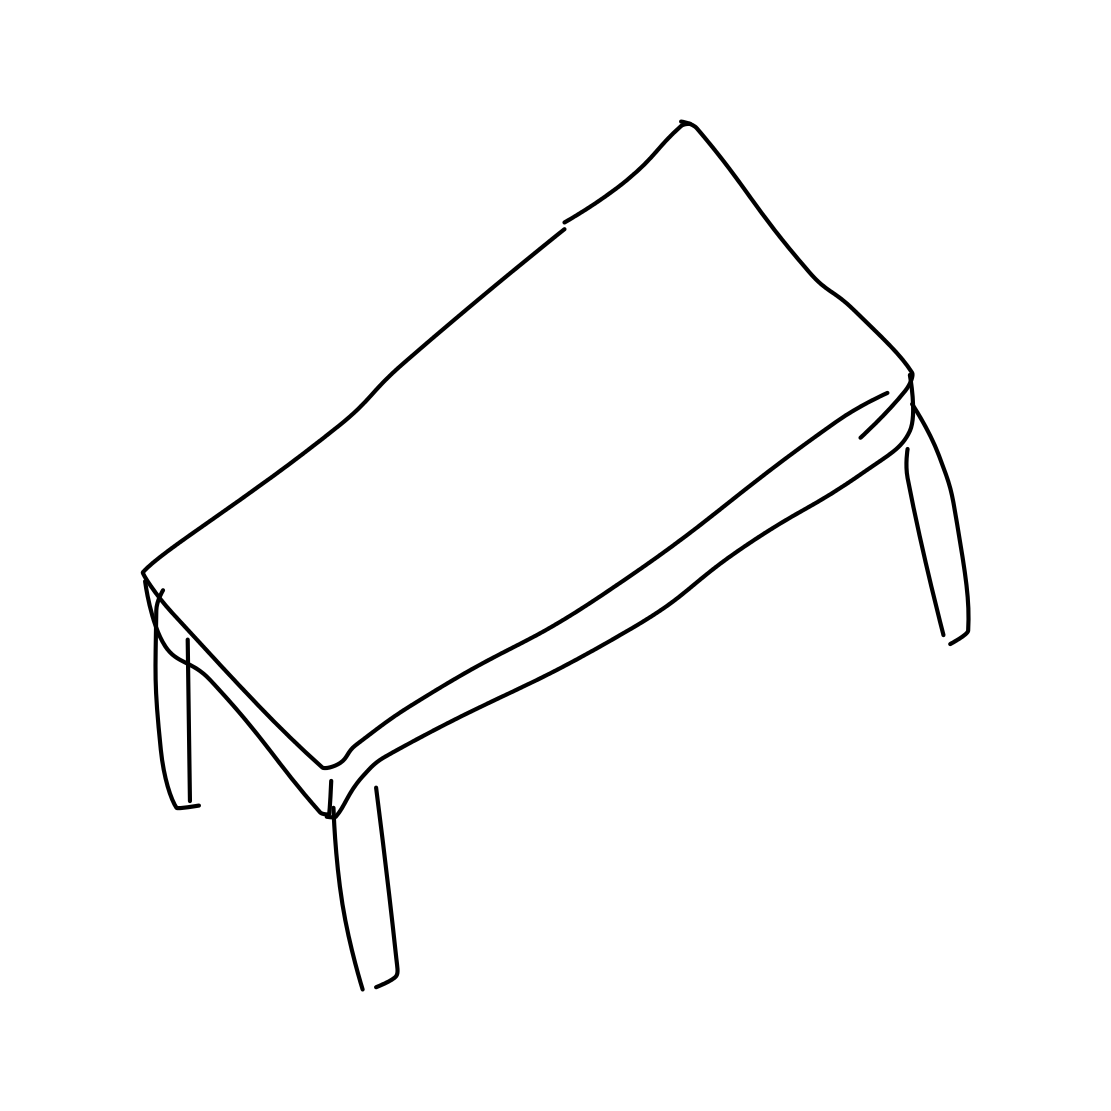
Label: table